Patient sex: F
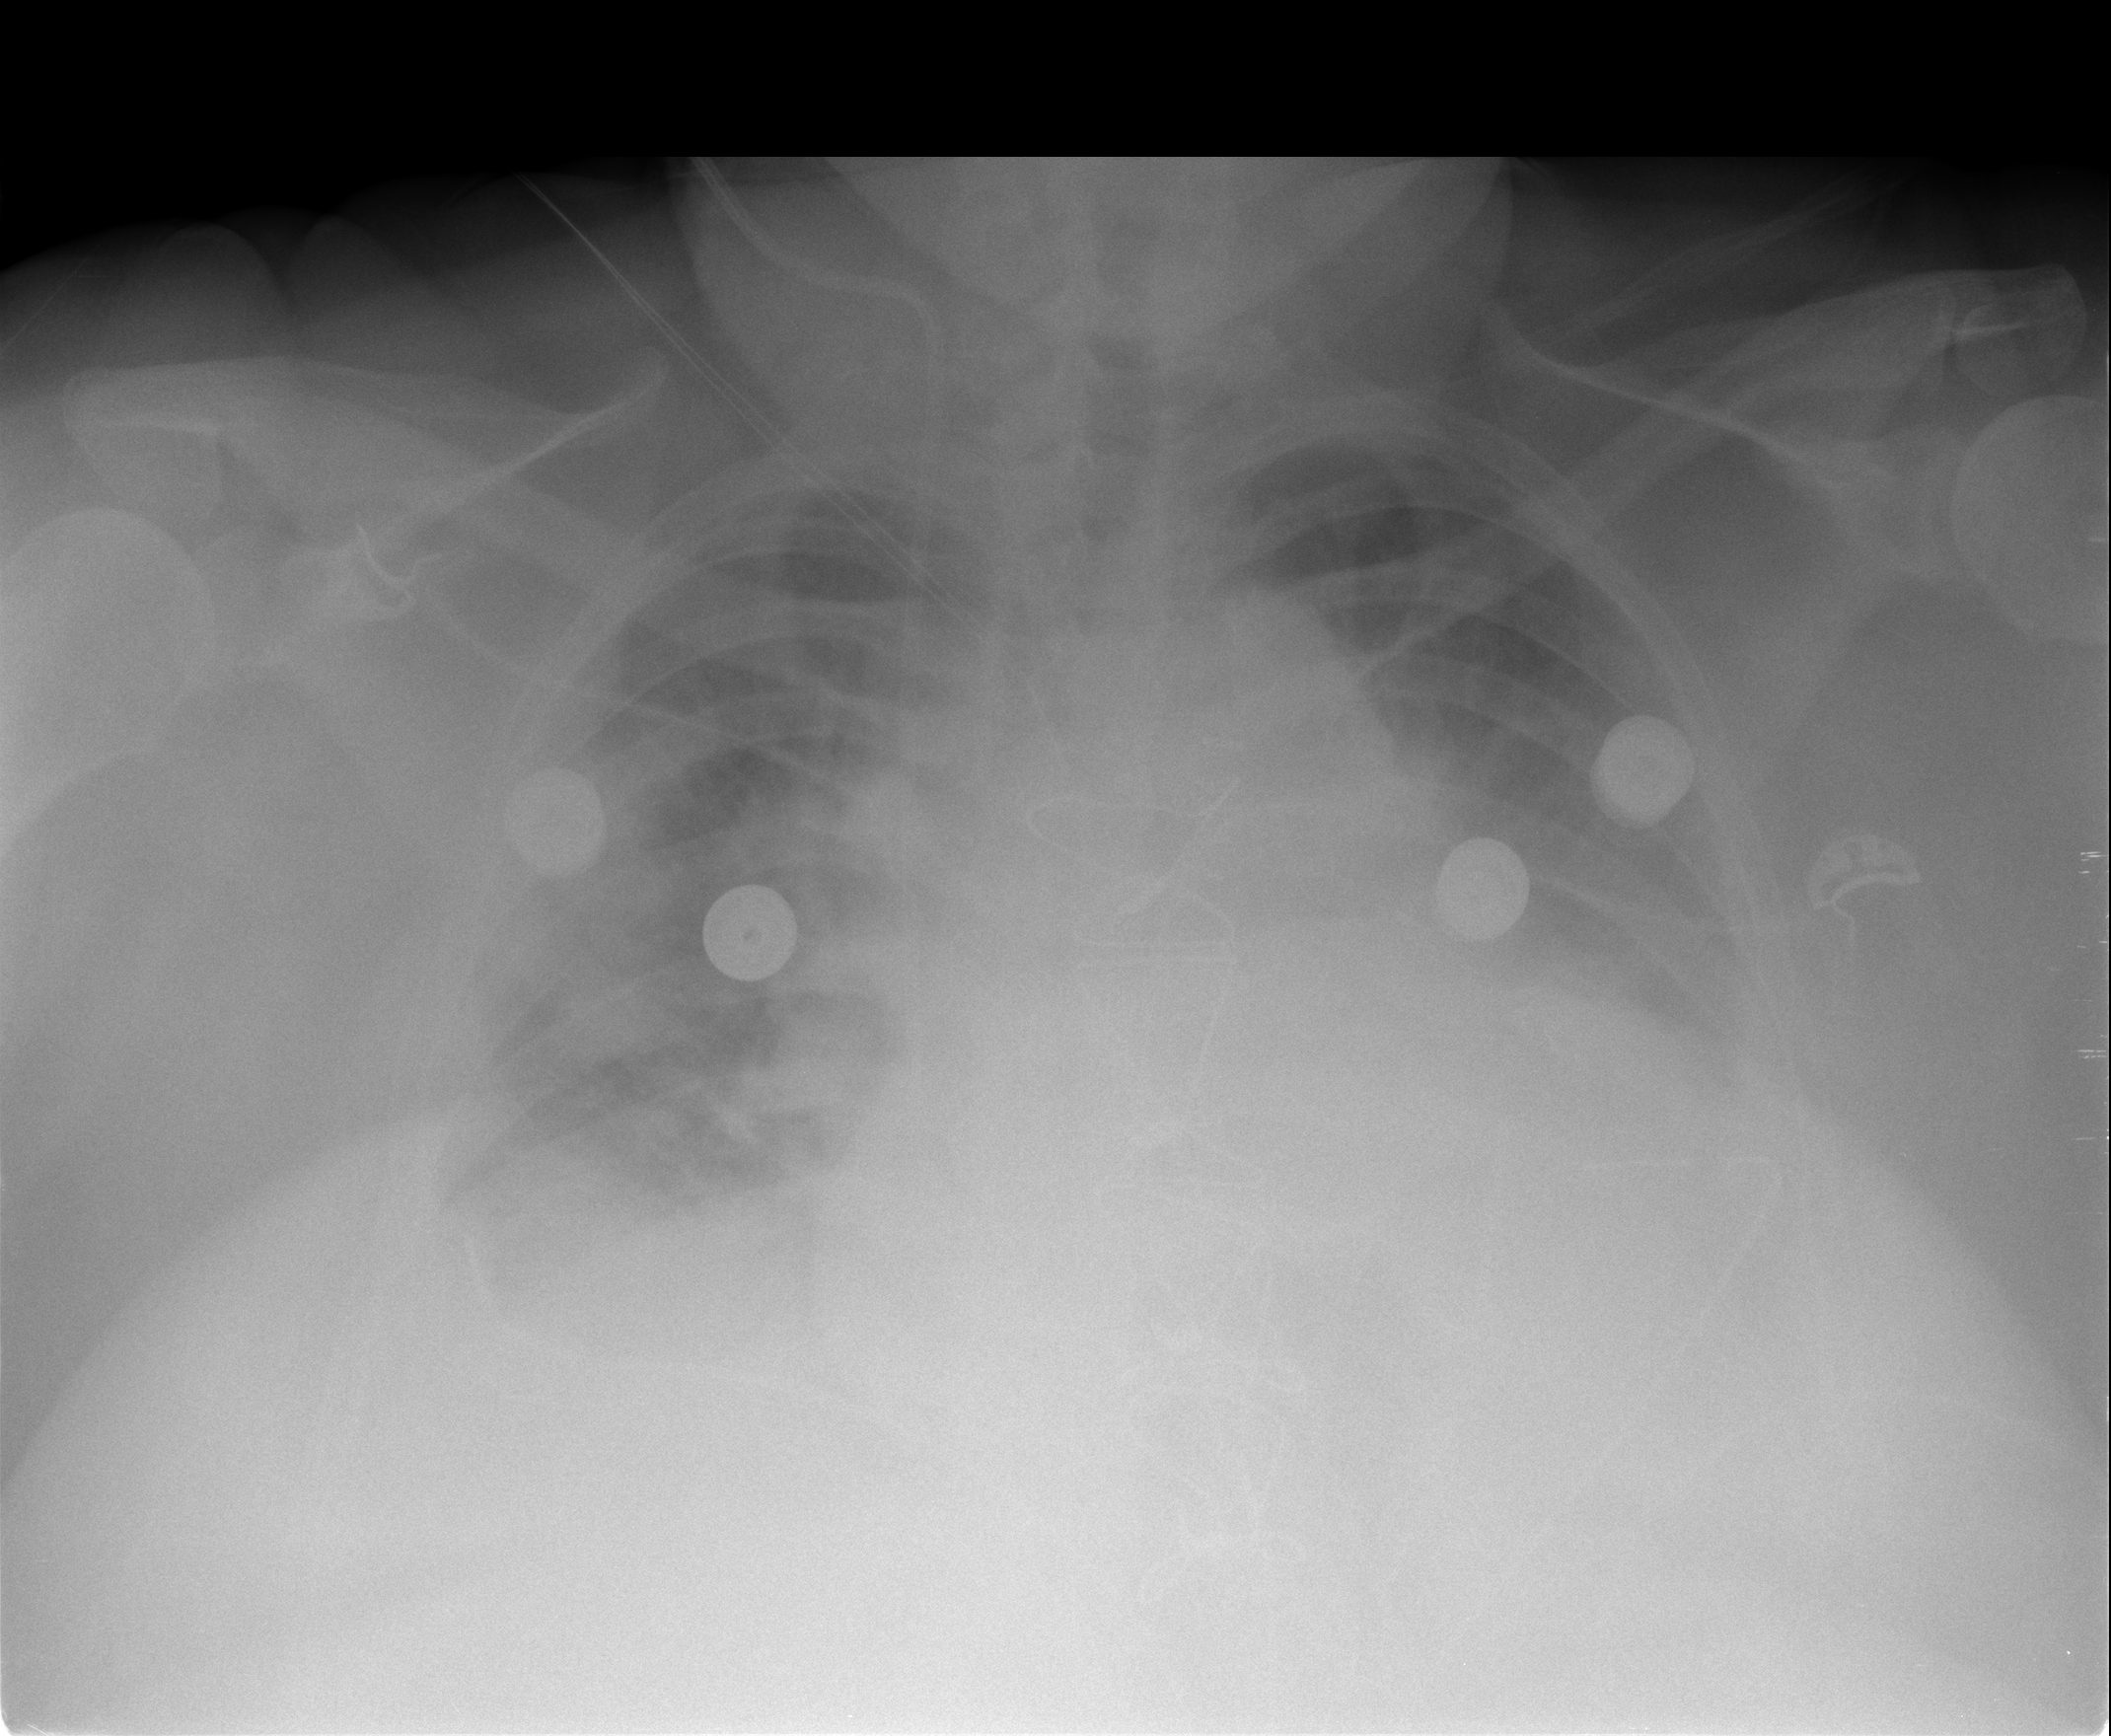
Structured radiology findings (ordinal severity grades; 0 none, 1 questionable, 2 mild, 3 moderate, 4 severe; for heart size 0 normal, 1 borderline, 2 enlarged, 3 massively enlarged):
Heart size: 2
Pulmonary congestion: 3
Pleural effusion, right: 2
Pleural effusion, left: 2
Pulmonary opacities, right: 3
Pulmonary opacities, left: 2
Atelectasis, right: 2
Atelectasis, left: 2